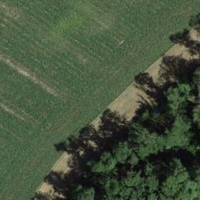
EUNIS habitat code: 52
Species observed at this site:
Lamium galeobdolon